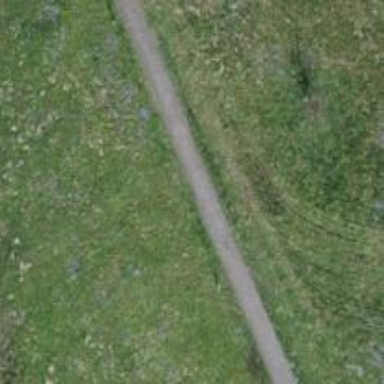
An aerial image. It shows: Asphalt path with excellent trail visibility. The track type is grade 3.